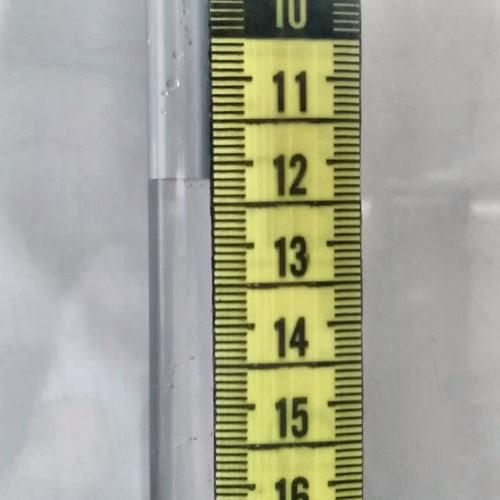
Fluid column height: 12.2 cm